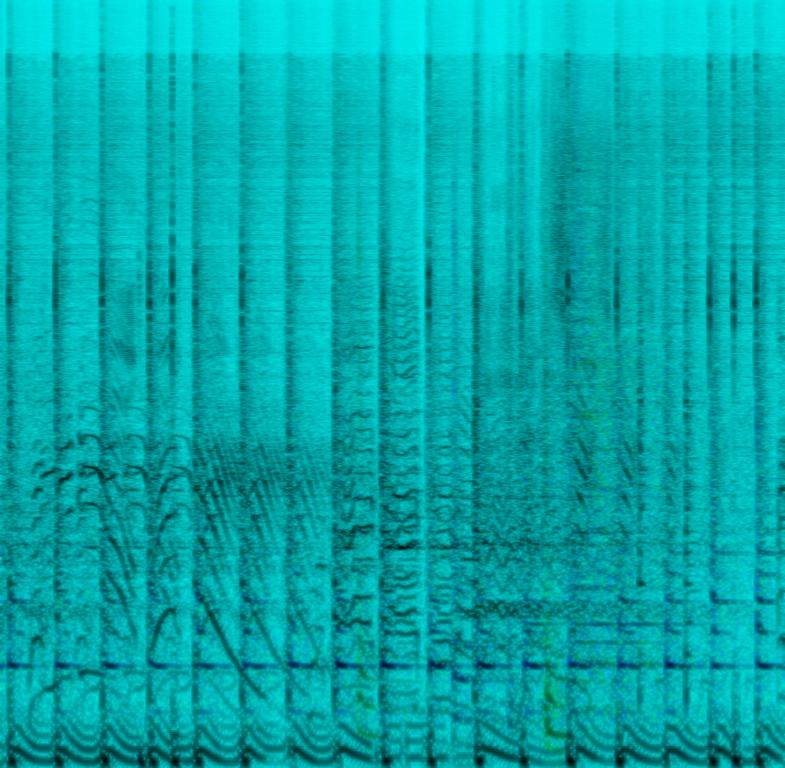
Someone is playing a very fat drum with a slightly open hi hat along with other people playing percussion with a lot of snare hits and a bass sound playing on every beat along with the kick. A keyboard is playing string chords. A male voice is singing/shouting with delay and reverb. This song may be playing at a celebration event.